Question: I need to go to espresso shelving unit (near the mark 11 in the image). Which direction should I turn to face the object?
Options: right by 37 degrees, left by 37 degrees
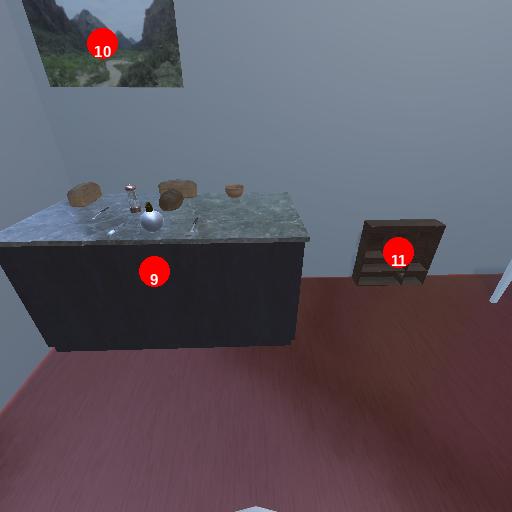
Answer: right by 37 degrees